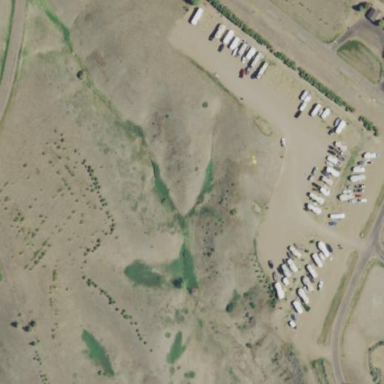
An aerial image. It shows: Caravan site for tourism.